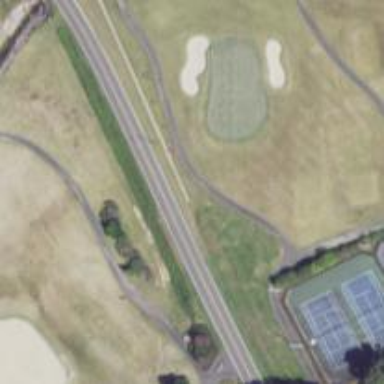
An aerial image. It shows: Path for both road and golf.